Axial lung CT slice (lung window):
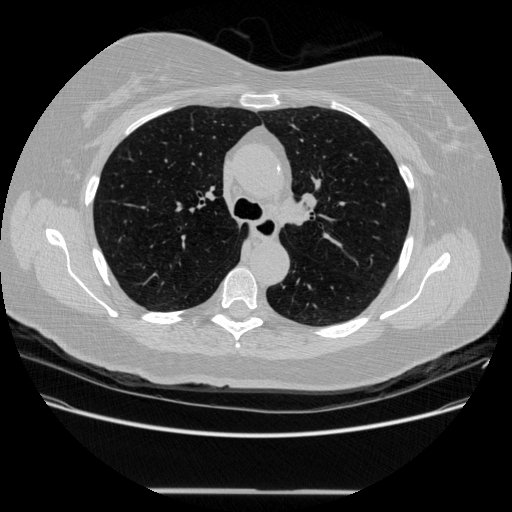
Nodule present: no